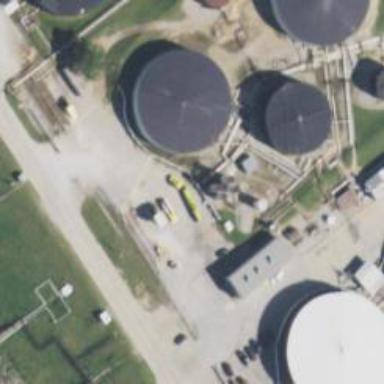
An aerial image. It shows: Storage tank that is man-made.